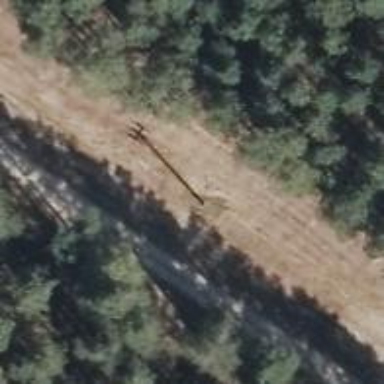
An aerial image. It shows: Power pole.